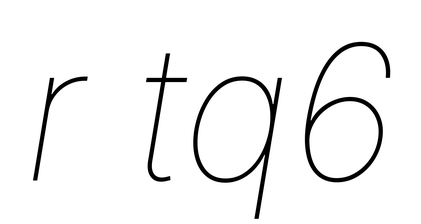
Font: Inter-Italic_Thin_Italic